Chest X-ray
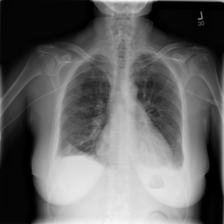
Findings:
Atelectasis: positive
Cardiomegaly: positive
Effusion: positive
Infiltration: positive
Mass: negative
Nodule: negative
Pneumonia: negative
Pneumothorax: negative
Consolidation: negative
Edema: negative
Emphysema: negative
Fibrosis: negative
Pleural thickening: positive
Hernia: negative